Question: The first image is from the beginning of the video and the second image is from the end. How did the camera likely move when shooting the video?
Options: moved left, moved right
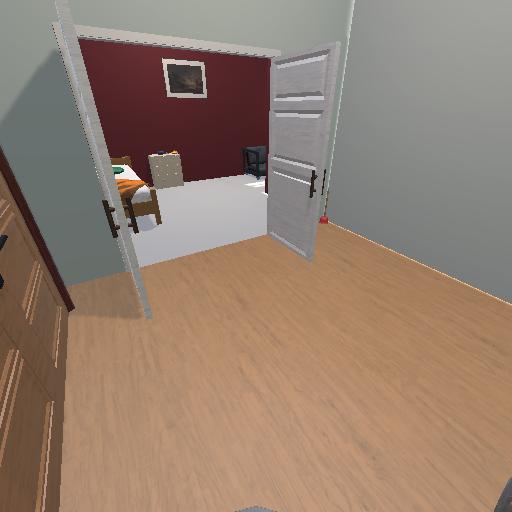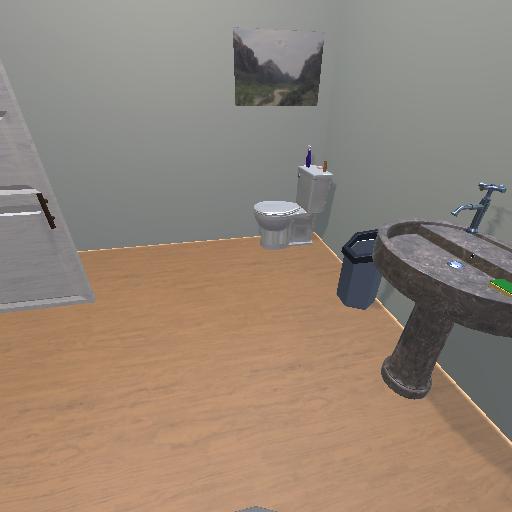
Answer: moved left